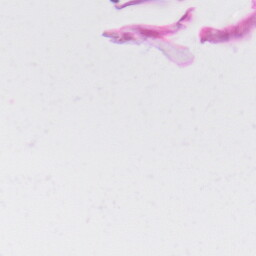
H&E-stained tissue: Skin